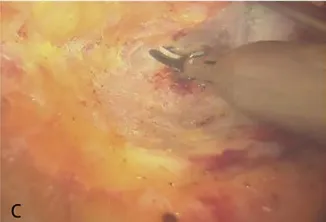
The intraoperative images of Micro Hand S robot-assisted TME. Separating the presacral space.
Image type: medical_photograph (skin_photograph)